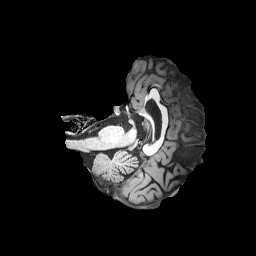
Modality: T1w
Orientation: axial
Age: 64
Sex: female
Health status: healthy